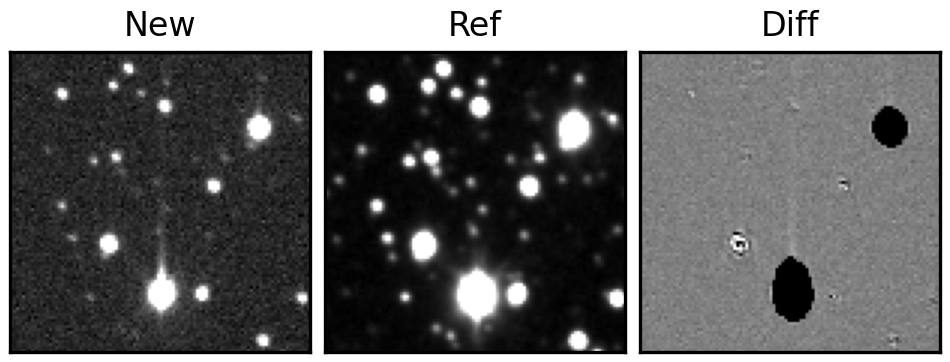
Label: bogus